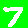
Digit: 7